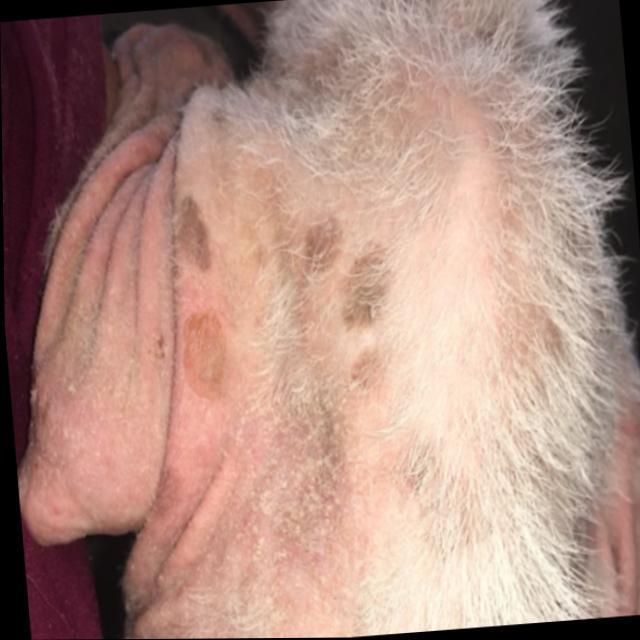
Canine ringworm (Dermatophytosis) — fungal infection caused by Microsporum or Trichophyton. Presents with circular alopecia, scaling, crusting, and broken hairs.